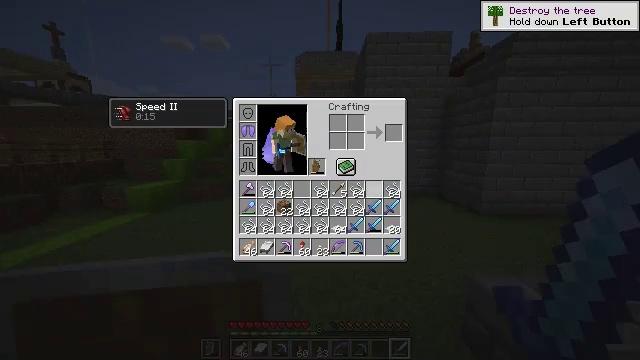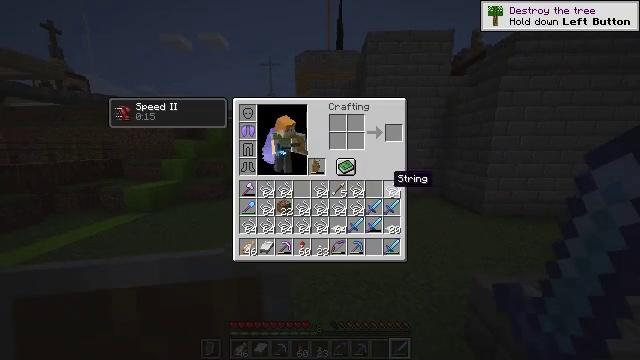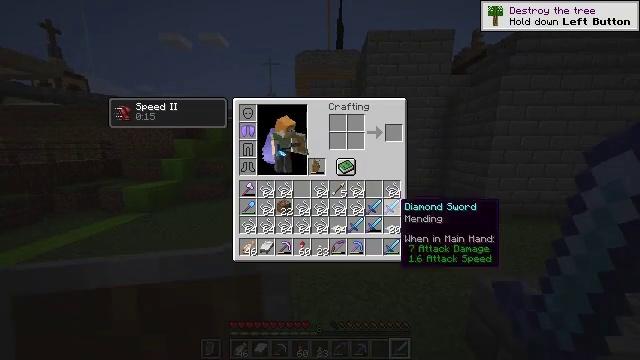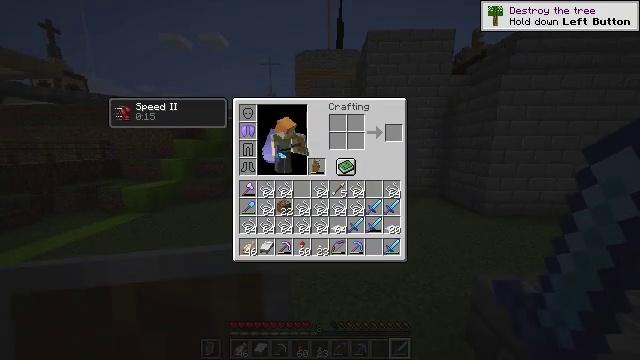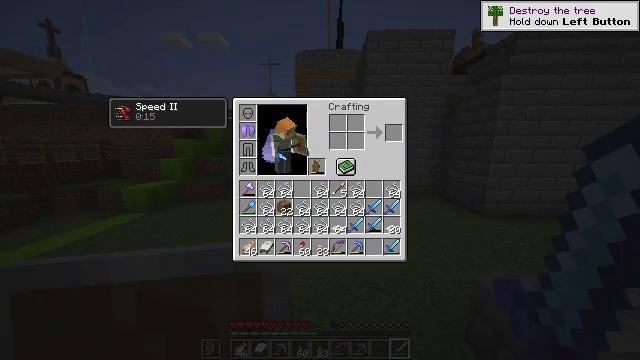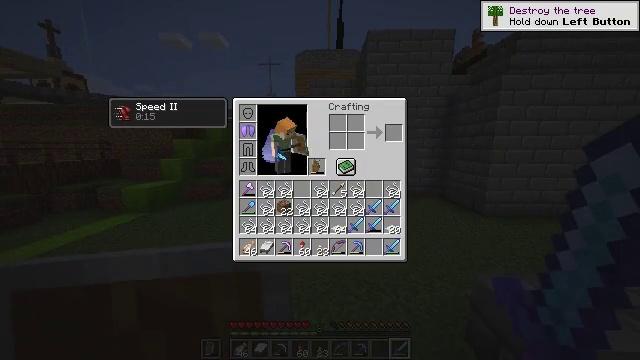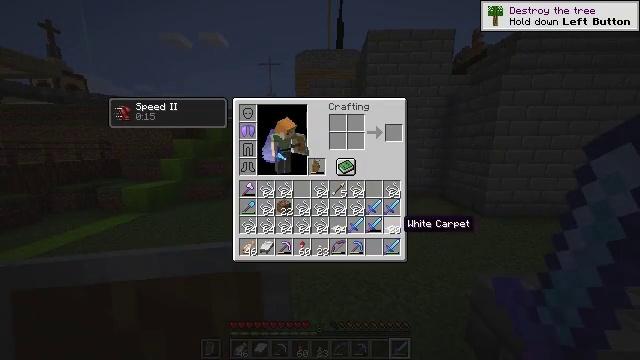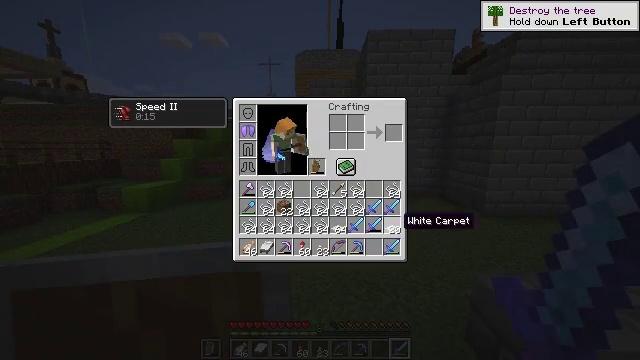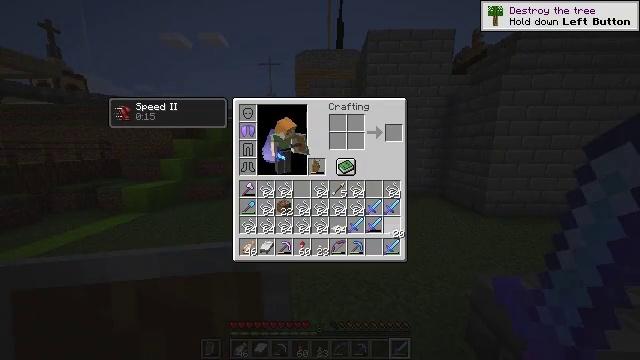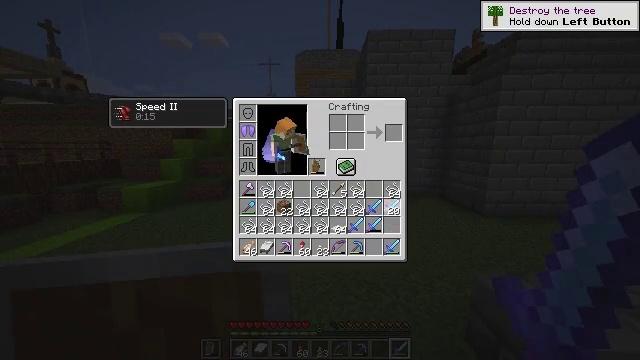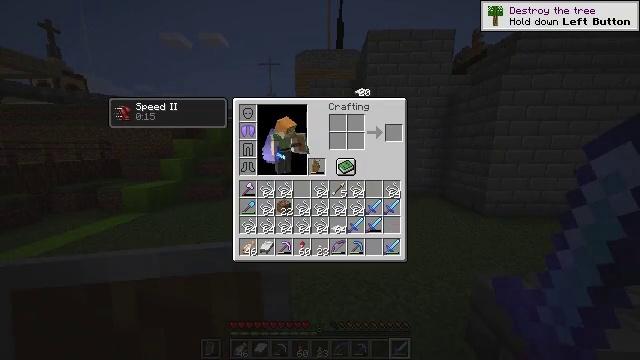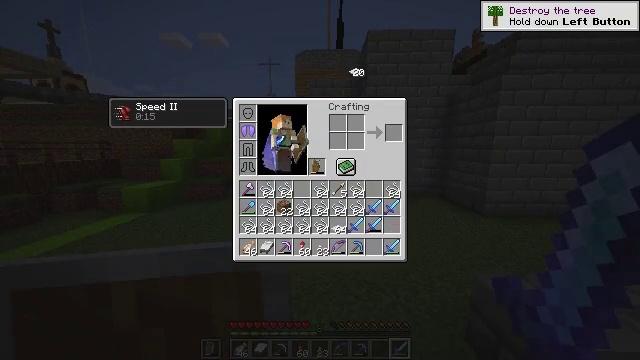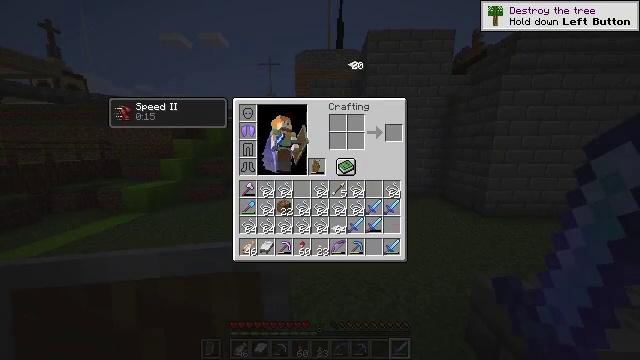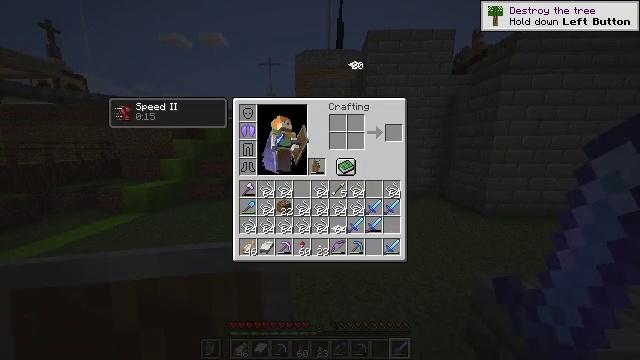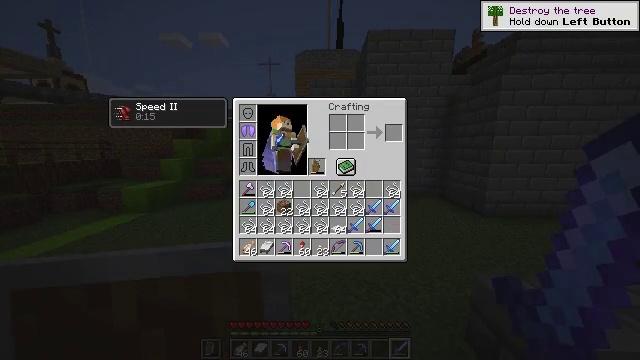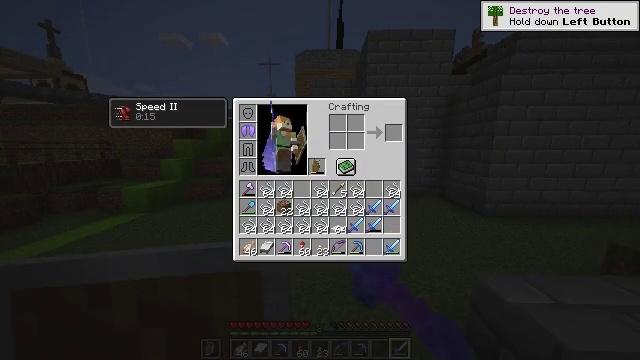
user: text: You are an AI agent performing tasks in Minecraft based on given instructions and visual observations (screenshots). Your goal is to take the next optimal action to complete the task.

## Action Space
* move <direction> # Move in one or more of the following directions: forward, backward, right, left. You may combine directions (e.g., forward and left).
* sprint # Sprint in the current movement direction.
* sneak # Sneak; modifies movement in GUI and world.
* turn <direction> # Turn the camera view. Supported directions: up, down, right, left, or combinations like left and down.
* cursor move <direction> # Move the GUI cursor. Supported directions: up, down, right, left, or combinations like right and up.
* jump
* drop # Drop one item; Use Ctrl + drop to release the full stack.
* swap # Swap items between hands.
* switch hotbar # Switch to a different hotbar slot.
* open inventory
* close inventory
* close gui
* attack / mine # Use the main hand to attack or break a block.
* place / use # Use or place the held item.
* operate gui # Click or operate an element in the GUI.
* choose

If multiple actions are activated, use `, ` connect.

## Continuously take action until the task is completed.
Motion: motion action
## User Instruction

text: Remove a white carpet from the inventory.
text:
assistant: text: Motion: cursor move down
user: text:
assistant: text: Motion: cursor move down
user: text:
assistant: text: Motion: cursor move down
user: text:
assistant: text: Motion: no_op
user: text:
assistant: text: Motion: no_op
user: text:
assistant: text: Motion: no_op
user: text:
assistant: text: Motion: no_op
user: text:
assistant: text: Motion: operate gui
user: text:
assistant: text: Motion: cursor move up, operate gui
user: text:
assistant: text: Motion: cursor move left and up
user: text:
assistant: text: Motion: cursor move up
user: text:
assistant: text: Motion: no_op
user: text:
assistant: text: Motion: operate gui
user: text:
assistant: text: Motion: no_op
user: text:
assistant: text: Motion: cursor move down
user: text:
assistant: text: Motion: cursor move down
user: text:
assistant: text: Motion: cursor move down
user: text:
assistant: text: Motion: cursor move down
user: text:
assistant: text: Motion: no_op